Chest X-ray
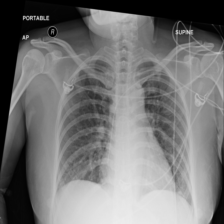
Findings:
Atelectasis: negative
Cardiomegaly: negative
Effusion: negative
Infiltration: negative
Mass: negative
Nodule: negative
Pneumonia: negative
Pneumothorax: negative
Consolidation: negative
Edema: negative
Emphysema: negative
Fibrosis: negative
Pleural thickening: negative
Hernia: negative